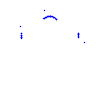
Particle: pion